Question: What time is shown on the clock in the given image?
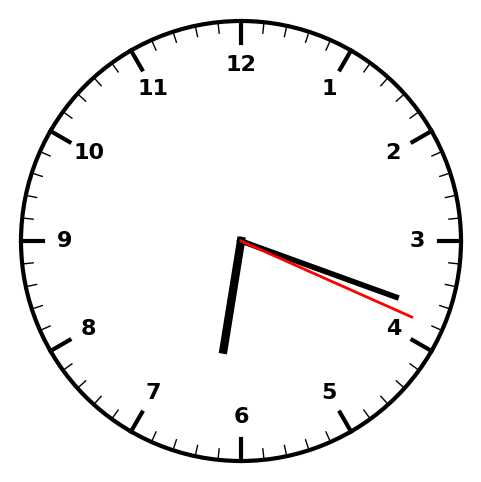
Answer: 06:18:19